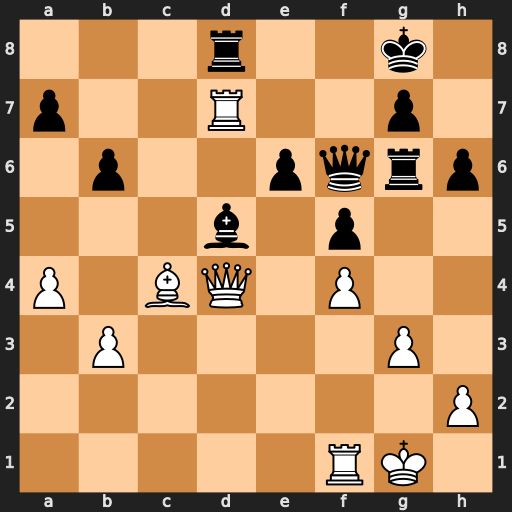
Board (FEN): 3r2k1/p2R2p1/1p2pqrp/3b1p2/P1BQ1P2/1P4P1/7P/5RK1
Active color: w
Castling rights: -
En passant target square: -
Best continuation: Qxf6 Rxf6 Rxd8+